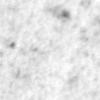
Label: no_change